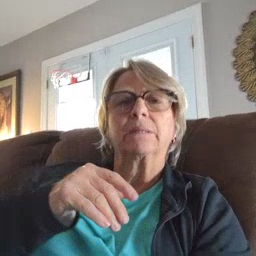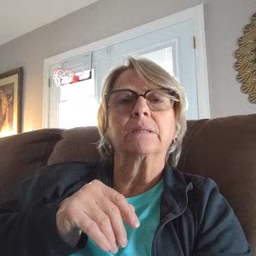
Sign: pajamas